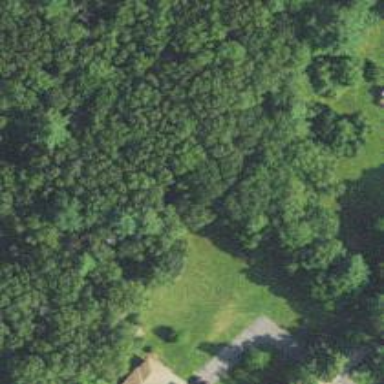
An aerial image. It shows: Woodland consisting of broadleaved trees.